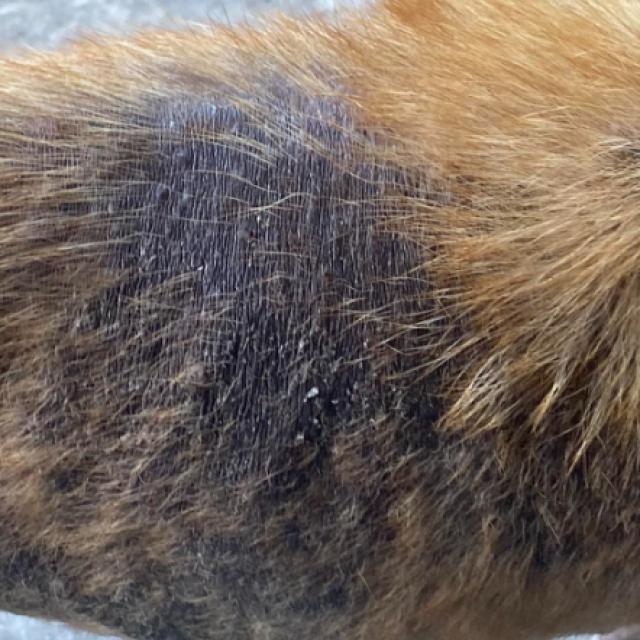
Canine demodicosis (Demodex mange) — caused by Demodex canis mites. Presents with alopecia, follicular papules, pustules, and comedones. Often localized on face and forelimbs.